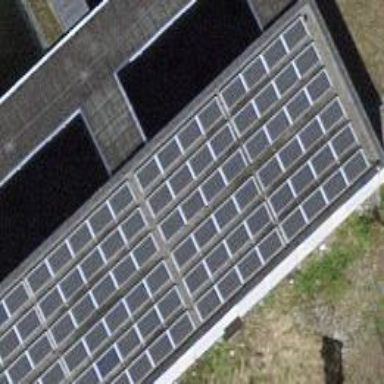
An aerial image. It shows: Solar photovoltaic panel generator.